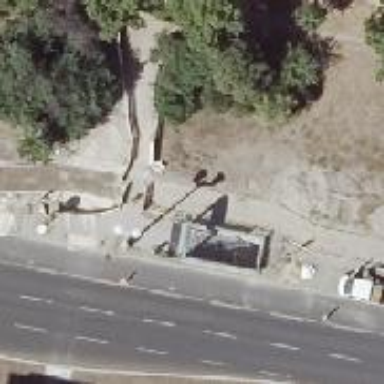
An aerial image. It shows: Subway entrance for railway system.